Question:
Notice the object library in the attached screen shot, at the right bottom.
It's different to the usual one I'm used to work on, I clicked to open an XIB and it was gone and I don't know how to get this one back. Is it even useful ?
I scrolled through it and found many more controls like Bevel Button, Secure Text Field....etc.
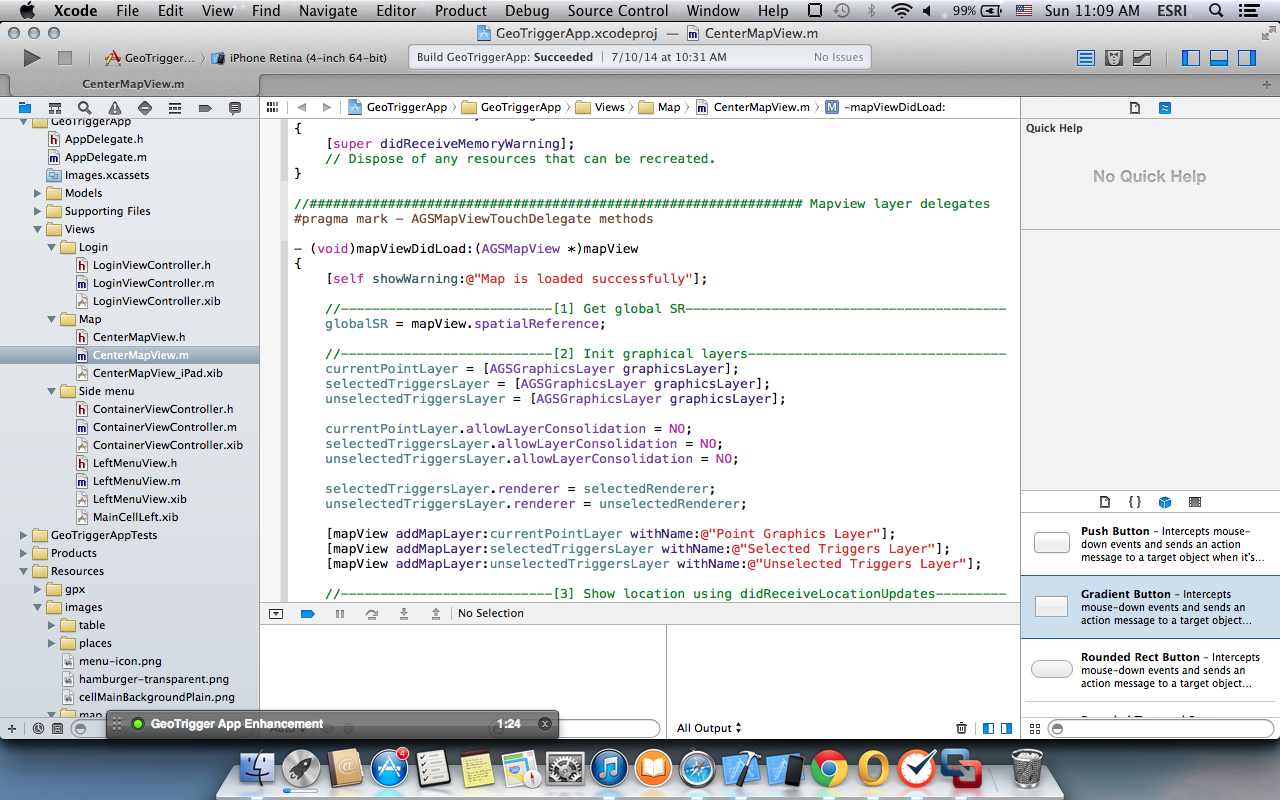
Answer: Those are elements for OSX. Xcode seems to to know that this is an iOS project if no Interface Builder file is opened. If you open the Interface Builder, Xcode realizes that this is an iOS project and only shows iOS elements.